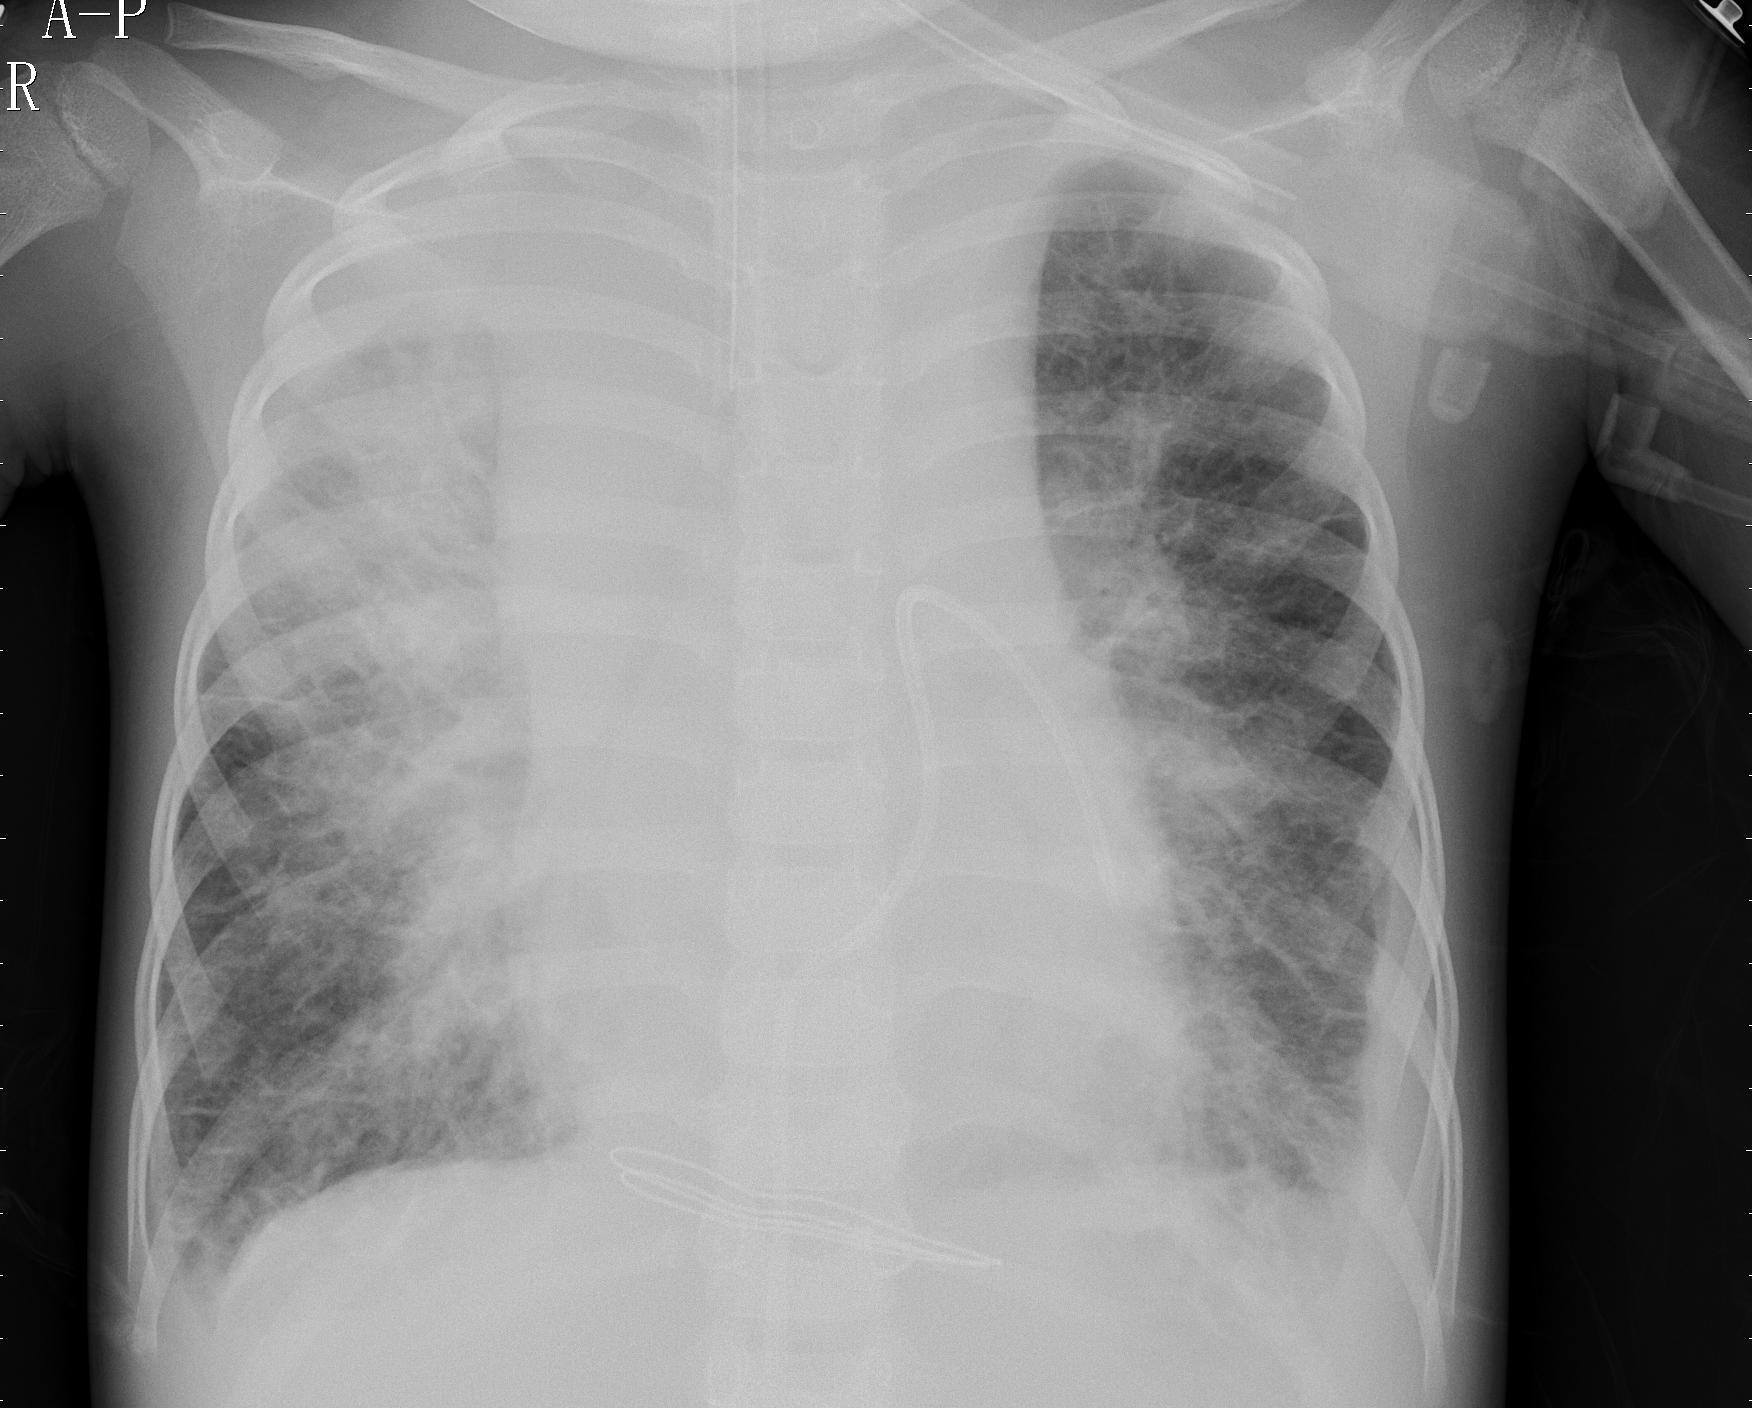
Diagnosis: PNEUMONIA